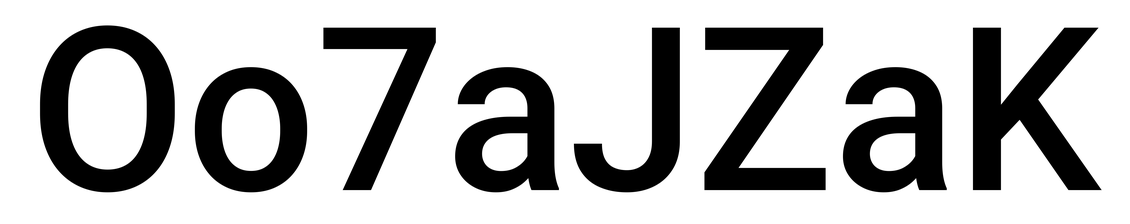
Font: Roboto_Medium